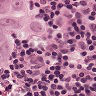
Metastatic tissue present: yes